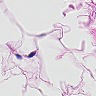
Metastatic tissue present: no